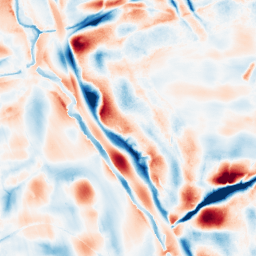
Category: wavelet
Decomposition family: wavelet_biorthogonal
Decomposition parameters: wavelet: bior4.4
level: 5
Upsampling method: bspline
Upsampling parameters: scale: 4
Upsampling scale: 4